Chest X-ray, PA view. Patient: 64 years old, sex M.
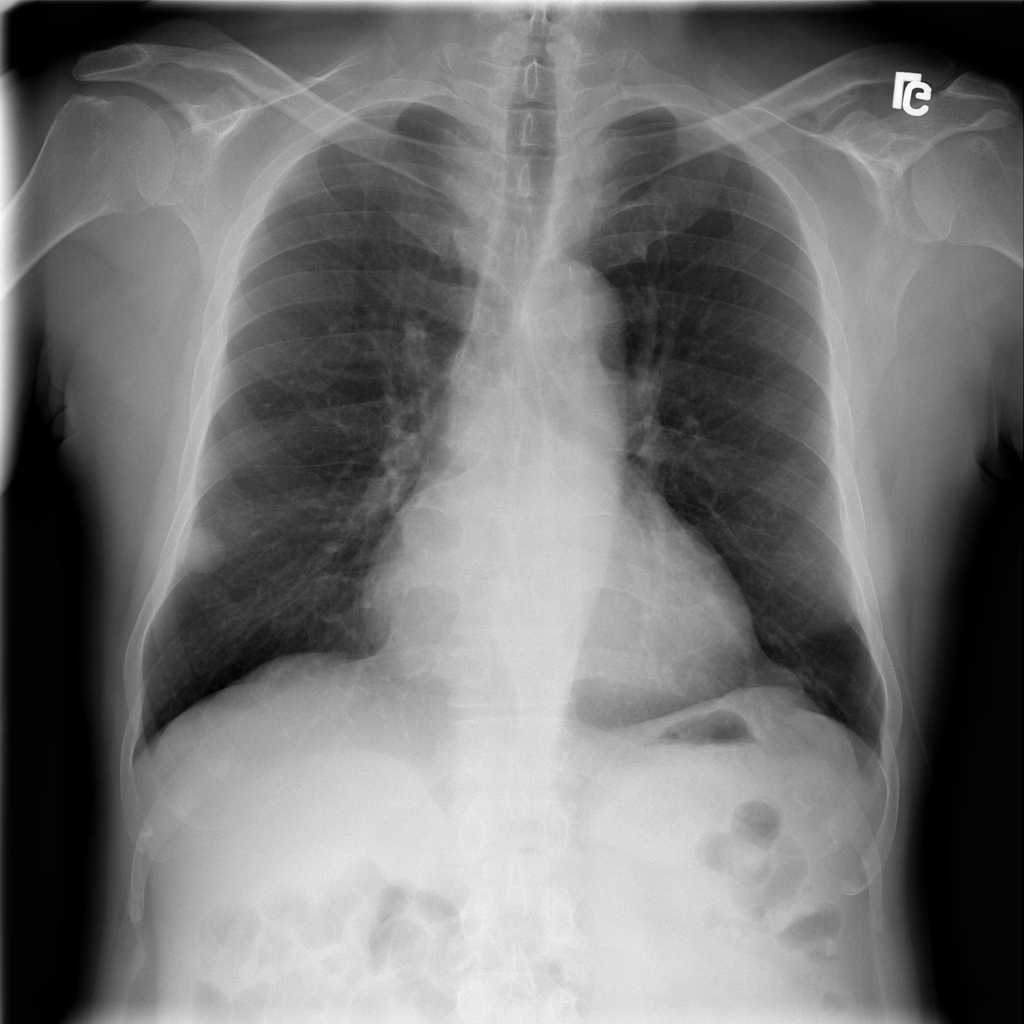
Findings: No Finding